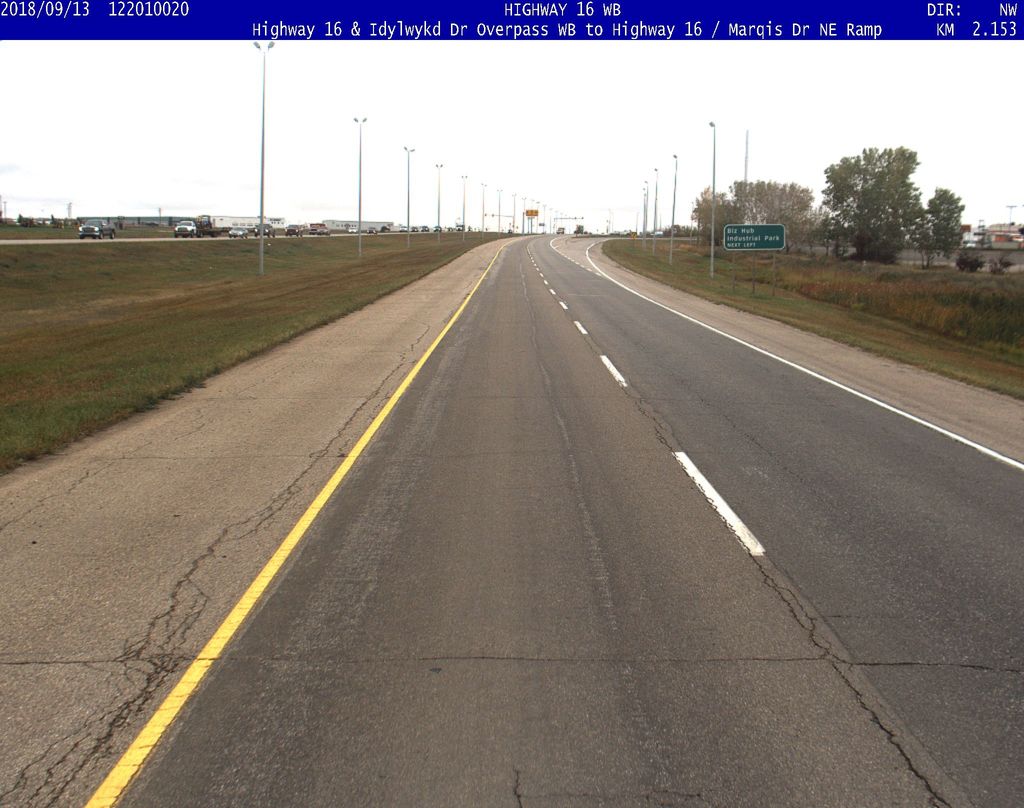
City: saskatoon